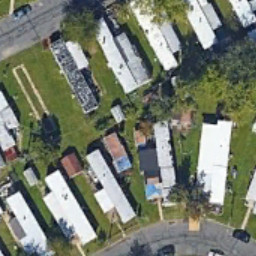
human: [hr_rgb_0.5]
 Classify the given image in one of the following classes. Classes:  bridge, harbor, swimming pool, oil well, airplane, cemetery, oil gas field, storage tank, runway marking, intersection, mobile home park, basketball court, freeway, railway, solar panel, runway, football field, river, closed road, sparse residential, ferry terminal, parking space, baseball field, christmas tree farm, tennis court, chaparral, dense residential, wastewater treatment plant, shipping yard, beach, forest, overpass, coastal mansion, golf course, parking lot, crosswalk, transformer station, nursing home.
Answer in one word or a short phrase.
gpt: mobile home park